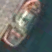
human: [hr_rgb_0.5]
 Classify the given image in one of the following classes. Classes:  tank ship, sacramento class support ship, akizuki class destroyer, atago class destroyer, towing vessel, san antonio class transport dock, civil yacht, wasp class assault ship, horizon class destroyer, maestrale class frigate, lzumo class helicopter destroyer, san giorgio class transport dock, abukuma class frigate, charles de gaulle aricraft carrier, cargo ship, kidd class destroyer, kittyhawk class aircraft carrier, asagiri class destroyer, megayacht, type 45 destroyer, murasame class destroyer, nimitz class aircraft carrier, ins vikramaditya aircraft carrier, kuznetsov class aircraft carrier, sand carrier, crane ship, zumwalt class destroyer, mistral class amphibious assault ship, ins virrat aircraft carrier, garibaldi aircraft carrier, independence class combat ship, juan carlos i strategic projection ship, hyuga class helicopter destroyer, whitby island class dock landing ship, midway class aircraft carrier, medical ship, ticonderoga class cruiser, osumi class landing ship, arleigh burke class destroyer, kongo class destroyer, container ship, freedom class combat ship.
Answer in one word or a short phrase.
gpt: Towing vessel